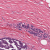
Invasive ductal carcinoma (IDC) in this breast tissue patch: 1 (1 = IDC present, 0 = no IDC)